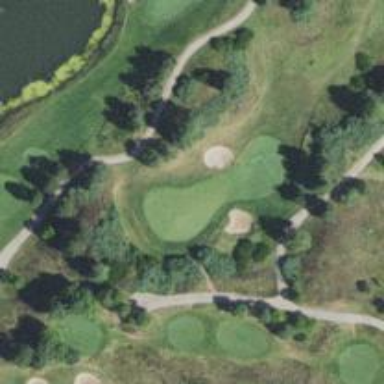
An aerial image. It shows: Golf hole.